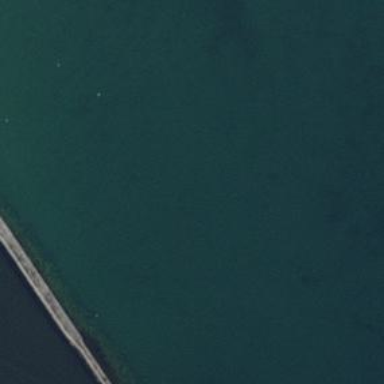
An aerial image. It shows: Breakwater made of rock.